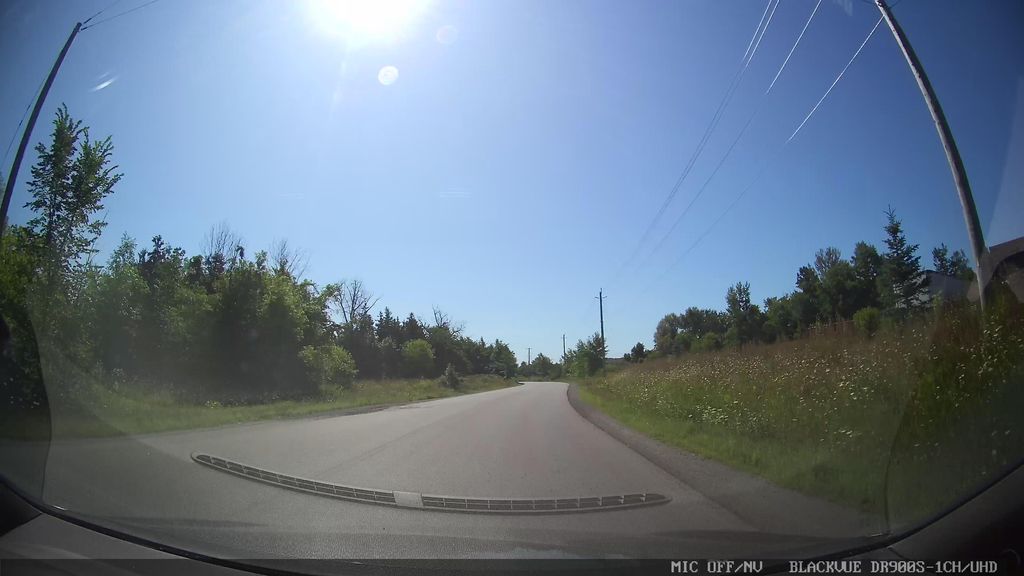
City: ottawa-gatineau